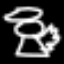
Label: angel